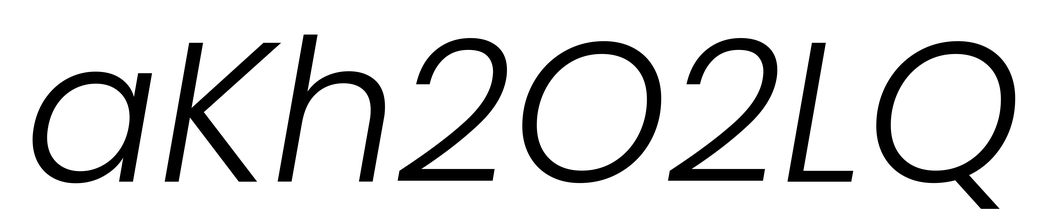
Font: Poppins-LightItalic